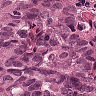
Metastatic tissue present: yes